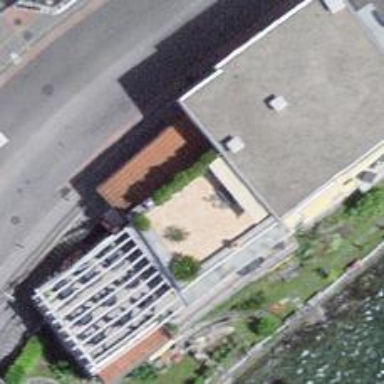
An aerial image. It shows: Restaurant.